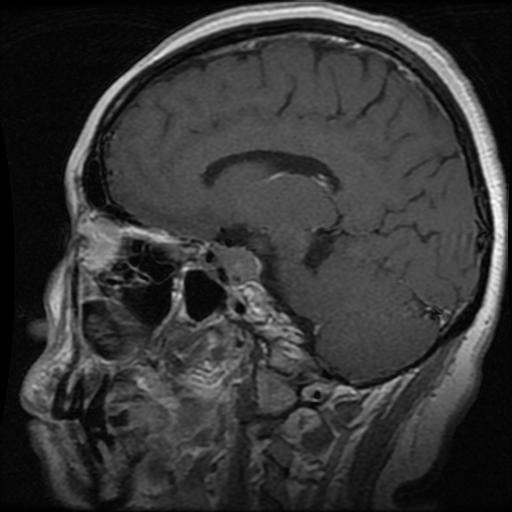
Label: pituitary